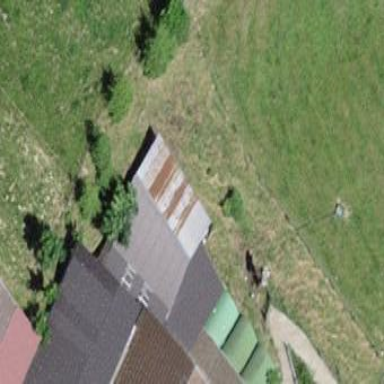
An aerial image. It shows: Farm auxiliary building.